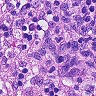
Metastatic tissue present: no